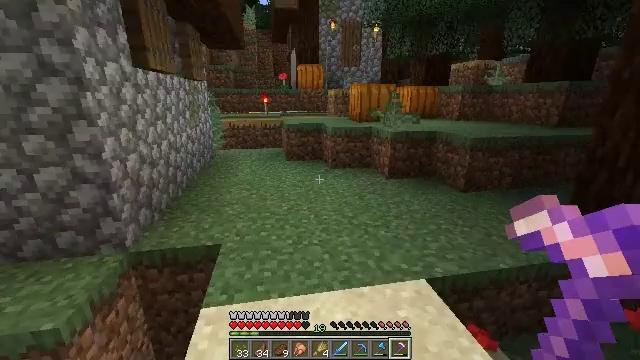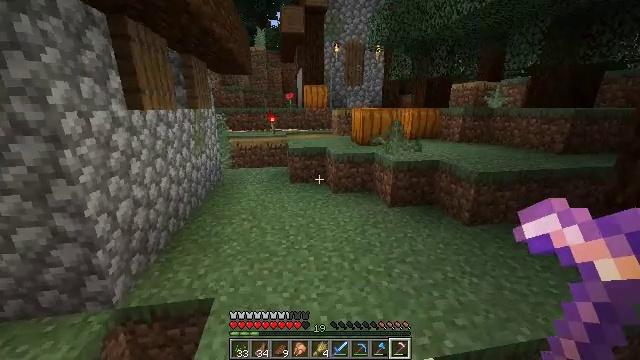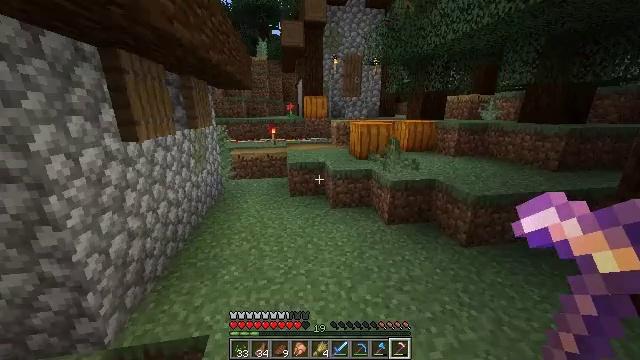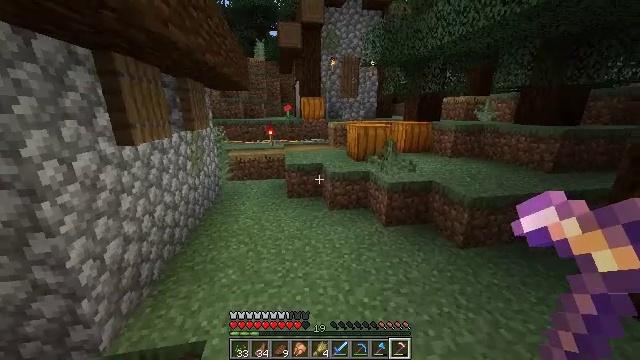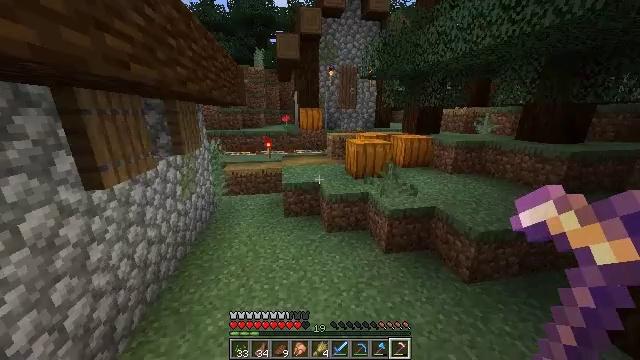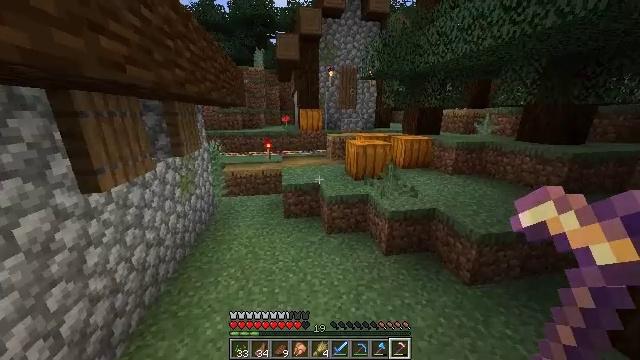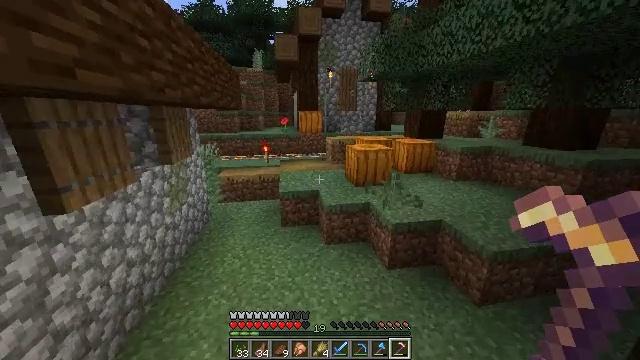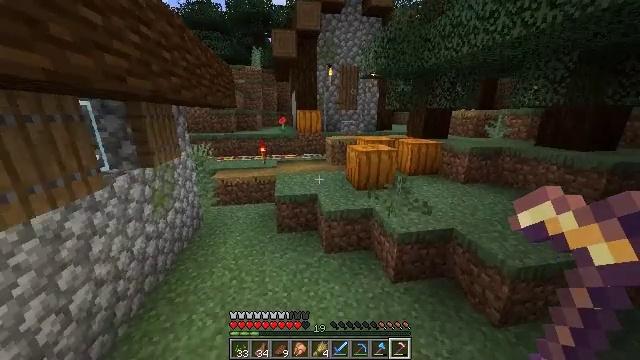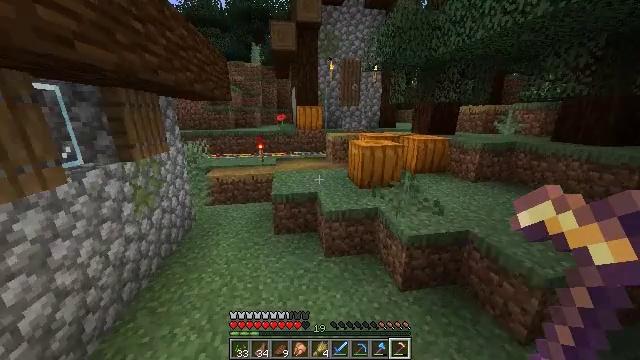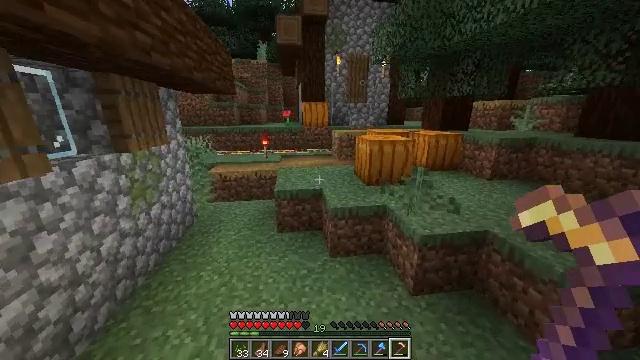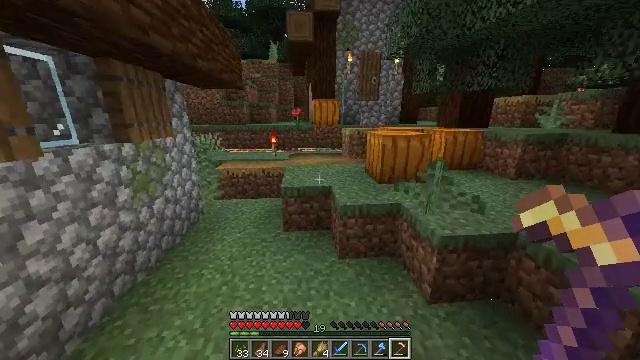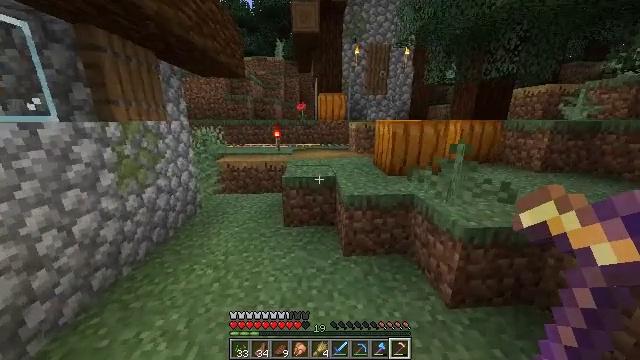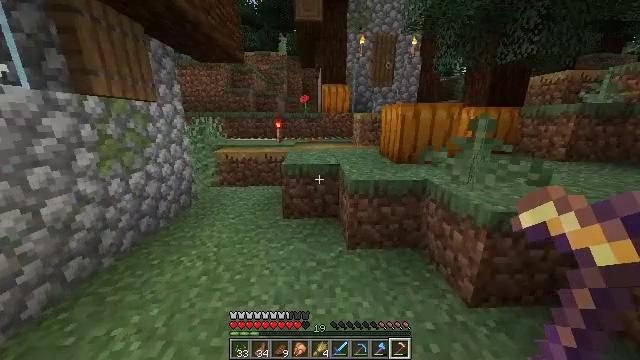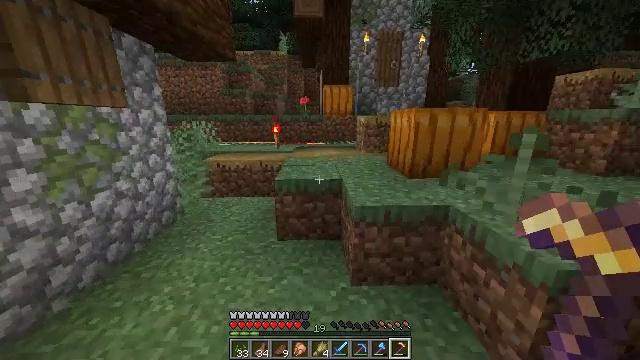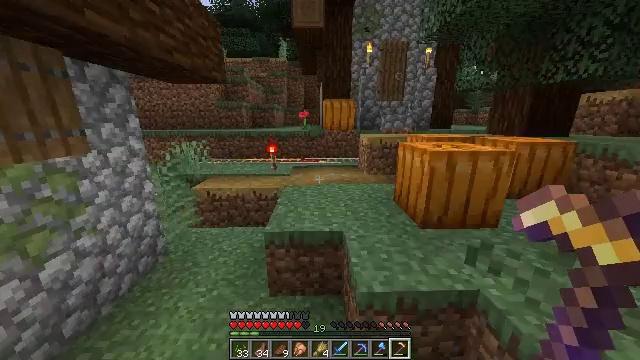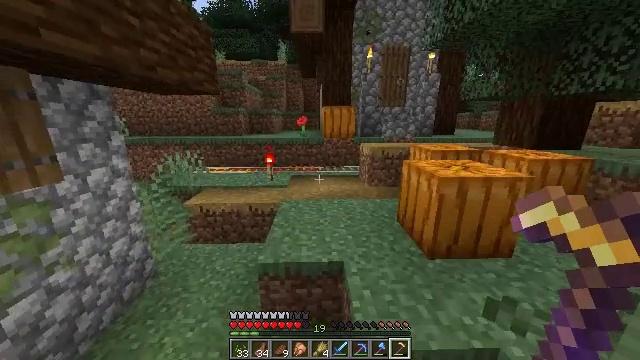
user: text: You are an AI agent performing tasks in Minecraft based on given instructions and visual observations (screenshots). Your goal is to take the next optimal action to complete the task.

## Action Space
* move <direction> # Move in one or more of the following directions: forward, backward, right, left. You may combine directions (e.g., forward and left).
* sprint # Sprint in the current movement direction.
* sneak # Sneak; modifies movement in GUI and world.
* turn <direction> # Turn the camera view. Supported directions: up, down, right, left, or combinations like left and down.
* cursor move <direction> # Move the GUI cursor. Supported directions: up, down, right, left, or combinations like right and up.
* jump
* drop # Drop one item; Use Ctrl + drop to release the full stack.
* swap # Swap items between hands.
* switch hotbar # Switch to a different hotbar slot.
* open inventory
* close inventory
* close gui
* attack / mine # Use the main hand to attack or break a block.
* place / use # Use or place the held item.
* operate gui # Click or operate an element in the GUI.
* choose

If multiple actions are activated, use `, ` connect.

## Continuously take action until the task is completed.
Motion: motion action
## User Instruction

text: Disassemble the powered rail from the track.
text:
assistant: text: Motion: move forward, sprint, turn left, jump
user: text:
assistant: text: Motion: move forward, sprint, jump
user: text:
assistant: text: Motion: move forward, jump
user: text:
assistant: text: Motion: move forward, jump
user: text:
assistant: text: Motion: move forward, jump
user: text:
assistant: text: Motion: move forward, jump
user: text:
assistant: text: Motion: move forward, jump
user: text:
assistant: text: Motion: move forward, jump
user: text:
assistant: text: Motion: move forward, turn left, jump
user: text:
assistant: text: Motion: move forward, turn left, jump
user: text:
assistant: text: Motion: move forward, turn left, jump
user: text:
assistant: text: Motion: move forward, turn left, jump
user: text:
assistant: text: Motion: move forward, sprint, jump
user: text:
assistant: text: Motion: move forward, sprint, jump
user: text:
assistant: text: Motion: move forward, sprint, jump
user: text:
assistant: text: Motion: move forward, sprint, jump
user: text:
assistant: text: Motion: move forward, jump
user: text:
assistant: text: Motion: move forward, jump
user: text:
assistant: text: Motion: move forward, jump
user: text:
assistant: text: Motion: move forward, jump
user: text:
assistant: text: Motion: move forward, jump
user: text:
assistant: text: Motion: move forward, jump
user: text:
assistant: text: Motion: move forward, sprint, jump
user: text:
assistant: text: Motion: move forward, sprint, jump
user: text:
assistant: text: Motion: move forward, sprint, jump
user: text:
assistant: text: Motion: move forward, sprint, jump
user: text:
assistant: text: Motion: move forward, jump
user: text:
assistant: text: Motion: move forward, jump
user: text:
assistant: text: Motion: move forward, jump
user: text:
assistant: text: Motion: move forward, jump